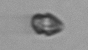
Label: Heterocapsa_rotundata